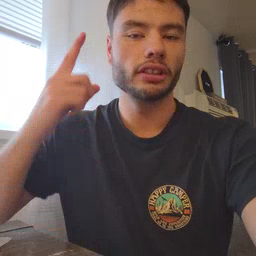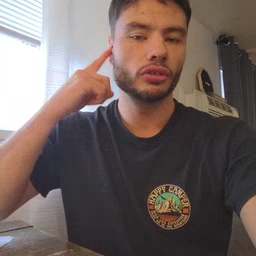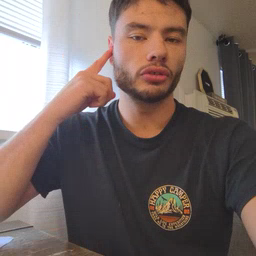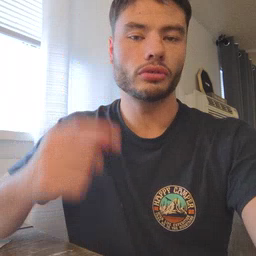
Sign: ear